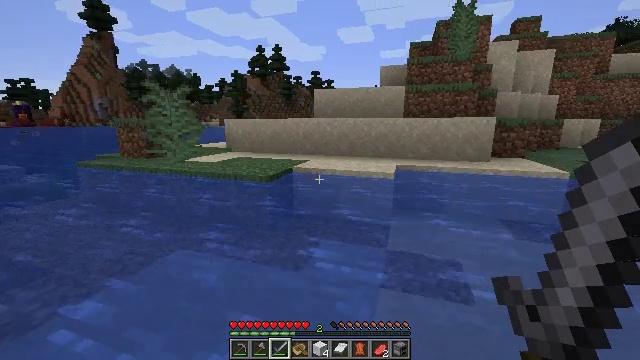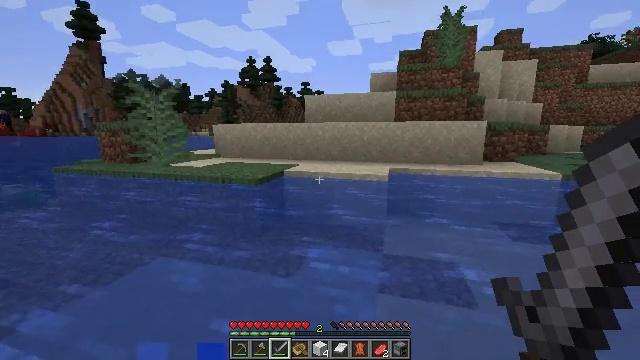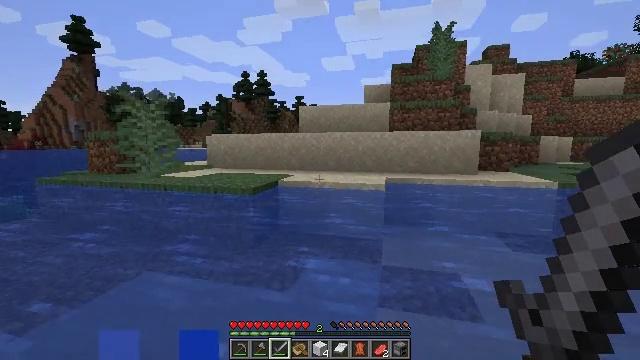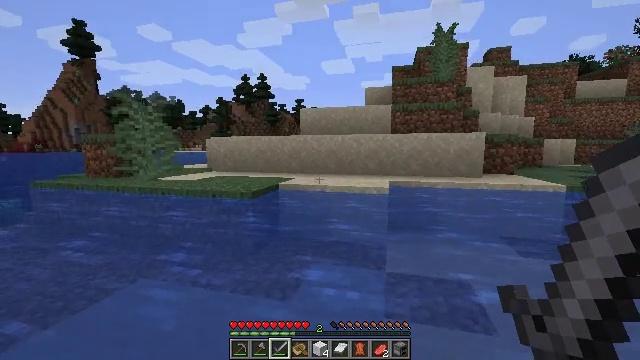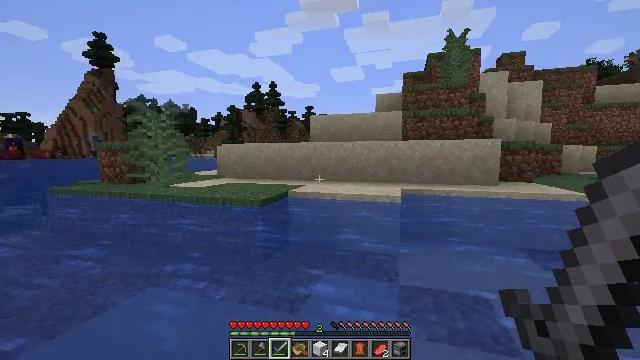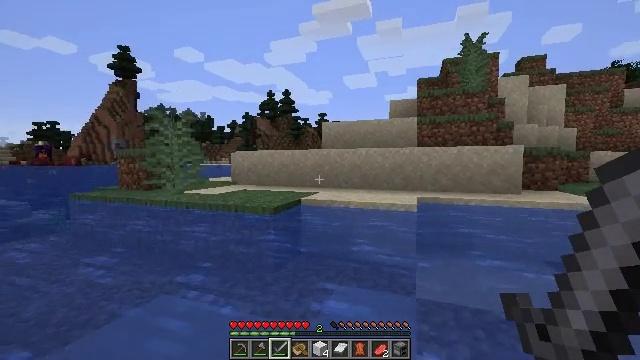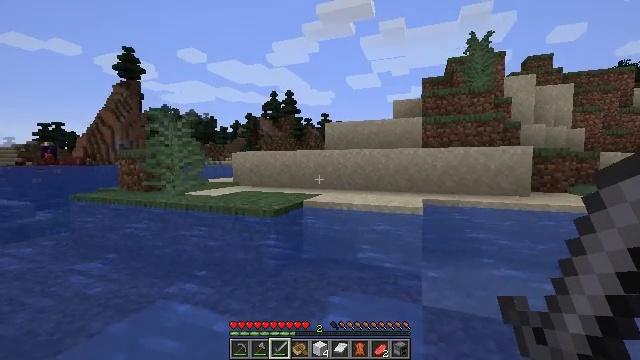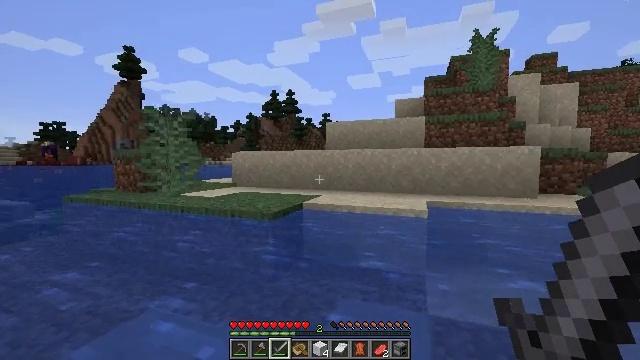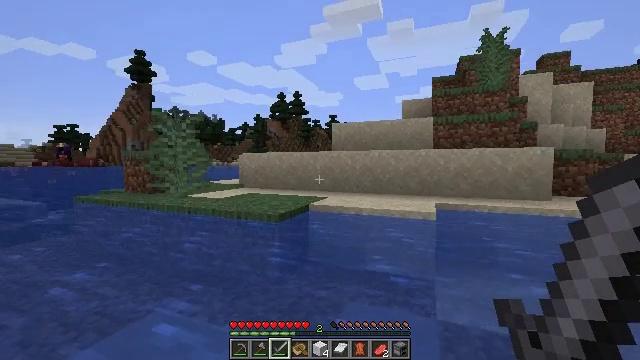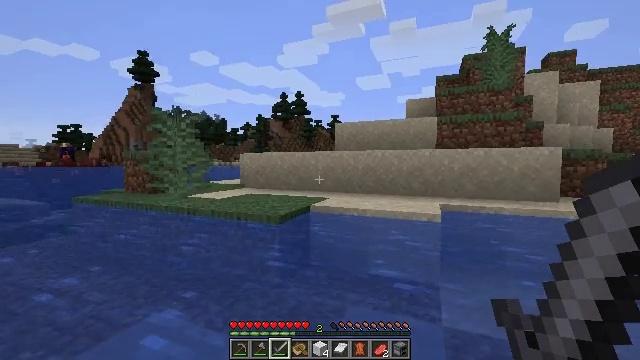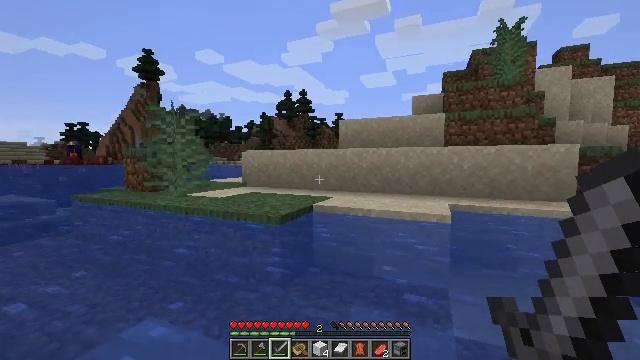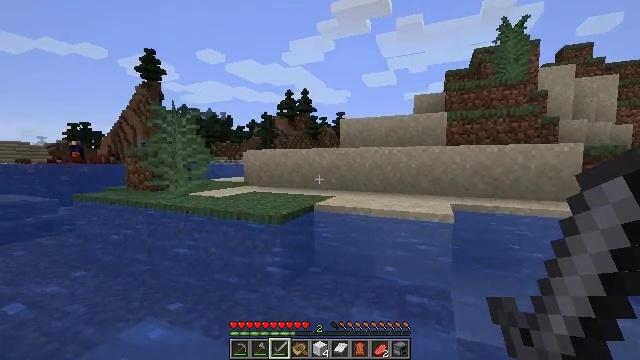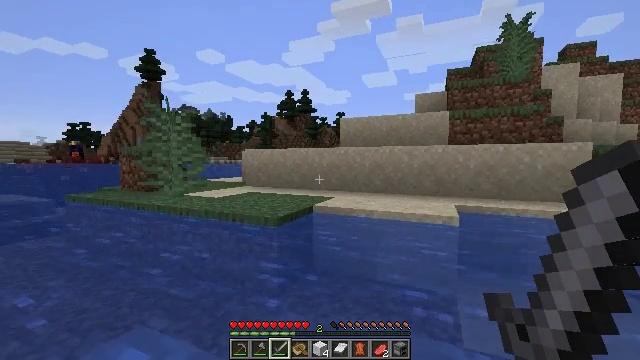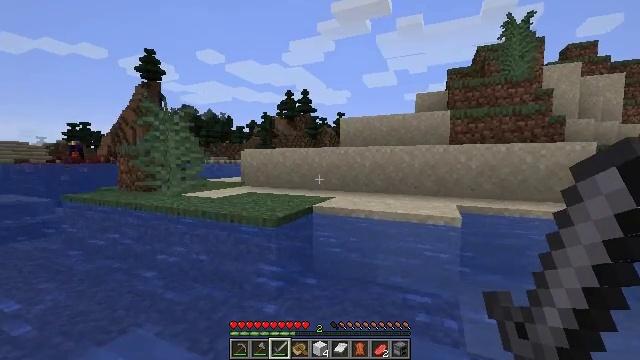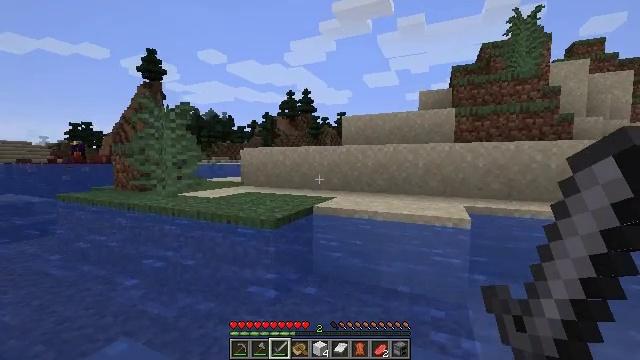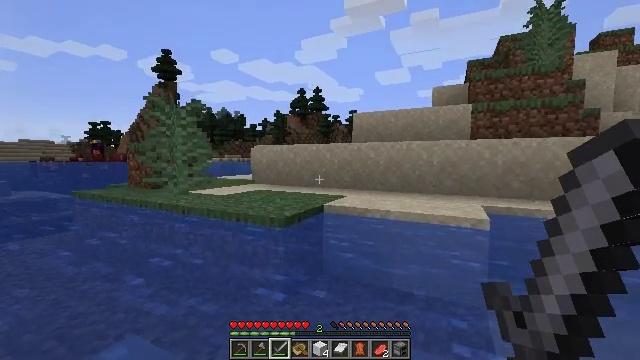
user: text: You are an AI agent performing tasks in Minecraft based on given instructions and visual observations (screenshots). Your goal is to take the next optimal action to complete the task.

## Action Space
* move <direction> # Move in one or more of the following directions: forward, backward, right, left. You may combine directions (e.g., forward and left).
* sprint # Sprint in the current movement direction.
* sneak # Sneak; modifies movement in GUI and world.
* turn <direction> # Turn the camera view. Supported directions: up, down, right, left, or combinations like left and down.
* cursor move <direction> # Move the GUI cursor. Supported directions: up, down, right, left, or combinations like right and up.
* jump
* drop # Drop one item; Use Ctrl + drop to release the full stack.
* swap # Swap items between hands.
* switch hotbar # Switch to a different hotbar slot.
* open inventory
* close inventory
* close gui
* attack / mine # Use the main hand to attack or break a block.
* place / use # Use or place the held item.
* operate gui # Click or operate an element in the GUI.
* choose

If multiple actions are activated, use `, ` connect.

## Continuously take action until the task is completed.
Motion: motion action
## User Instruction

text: Break the large fern to clear the space.
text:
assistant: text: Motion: move forward, turn right and up
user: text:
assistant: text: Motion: move forward, turn right and up
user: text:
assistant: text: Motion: move forward
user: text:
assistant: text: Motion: move forward, turn left and up
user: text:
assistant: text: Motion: move forward, turn left and up
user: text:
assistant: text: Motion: move forward
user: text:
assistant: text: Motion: move forward
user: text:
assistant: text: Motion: move forward, turn left
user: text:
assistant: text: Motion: move forward
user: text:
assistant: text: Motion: move forward
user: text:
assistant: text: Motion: move forward
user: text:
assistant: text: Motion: move forward
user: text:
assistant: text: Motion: move forward
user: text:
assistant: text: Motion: move forward
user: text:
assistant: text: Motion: move forward, turn left
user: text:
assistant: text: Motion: move forward, turn left
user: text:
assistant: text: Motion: move forward
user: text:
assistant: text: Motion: move forward
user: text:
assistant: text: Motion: move forward
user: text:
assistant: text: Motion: move forward
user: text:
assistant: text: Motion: move forward, turn left
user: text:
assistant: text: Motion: move forward, turn left and up
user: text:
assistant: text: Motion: move forward, turn left and up
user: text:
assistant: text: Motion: move forward, turn left
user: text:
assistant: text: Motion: move forward, jump
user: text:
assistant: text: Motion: move forward, jump
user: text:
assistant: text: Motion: move forward, jump
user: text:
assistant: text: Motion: move forward, jump
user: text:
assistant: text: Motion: move forward, jump
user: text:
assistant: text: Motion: move forward, jump